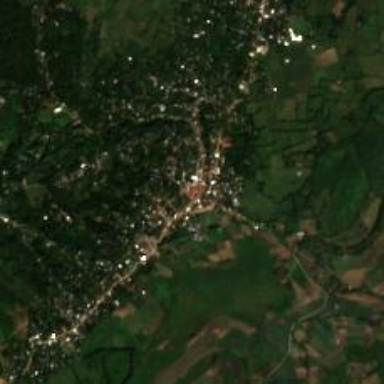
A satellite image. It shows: Town.